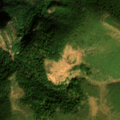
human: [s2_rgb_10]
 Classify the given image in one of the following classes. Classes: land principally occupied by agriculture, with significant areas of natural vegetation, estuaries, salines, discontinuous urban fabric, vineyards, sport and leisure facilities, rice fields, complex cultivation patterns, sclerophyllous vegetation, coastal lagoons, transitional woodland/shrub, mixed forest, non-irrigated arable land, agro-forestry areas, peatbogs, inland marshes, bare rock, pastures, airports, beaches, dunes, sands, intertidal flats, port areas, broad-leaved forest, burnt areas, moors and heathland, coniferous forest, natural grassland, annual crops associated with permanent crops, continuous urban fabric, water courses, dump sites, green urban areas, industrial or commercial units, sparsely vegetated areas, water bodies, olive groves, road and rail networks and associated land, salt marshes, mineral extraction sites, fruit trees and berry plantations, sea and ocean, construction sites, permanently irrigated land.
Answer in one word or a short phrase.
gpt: broad-leaved forest, natural grassland